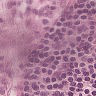
Metastatic tissue present: no